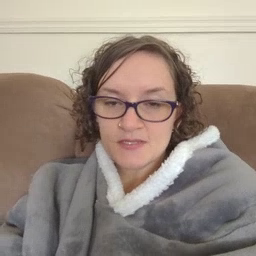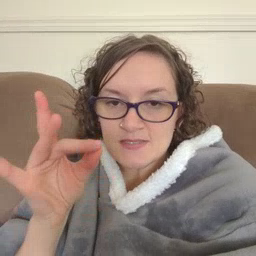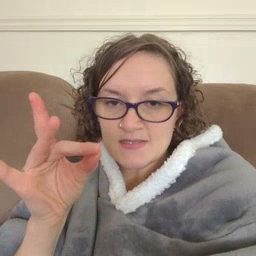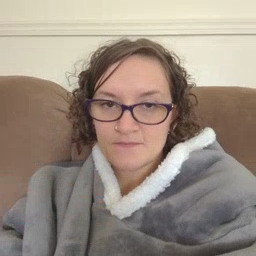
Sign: sticky